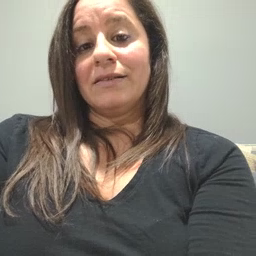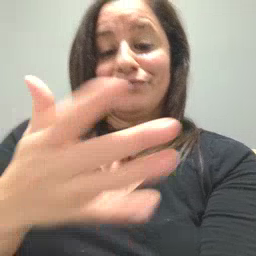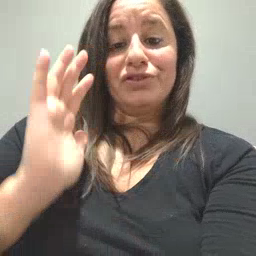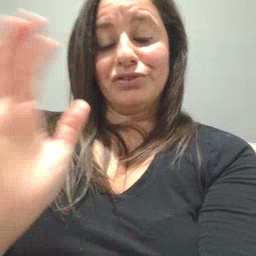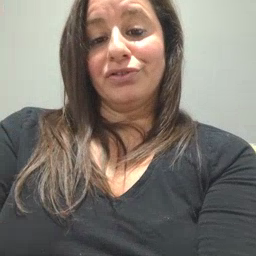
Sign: finish